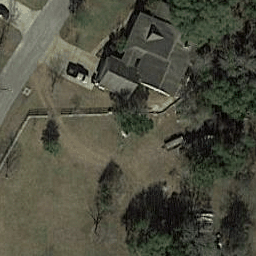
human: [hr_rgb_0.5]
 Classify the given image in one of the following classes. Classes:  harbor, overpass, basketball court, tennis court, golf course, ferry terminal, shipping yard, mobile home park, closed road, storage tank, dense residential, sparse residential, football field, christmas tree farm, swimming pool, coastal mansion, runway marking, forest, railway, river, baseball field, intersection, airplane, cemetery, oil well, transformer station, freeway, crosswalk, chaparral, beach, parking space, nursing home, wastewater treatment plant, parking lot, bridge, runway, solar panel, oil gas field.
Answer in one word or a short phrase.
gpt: sparse residential